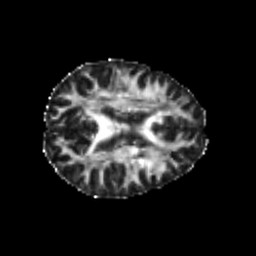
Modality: FA
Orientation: axial
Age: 24
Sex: female
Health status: healthy
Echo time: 0.074 s